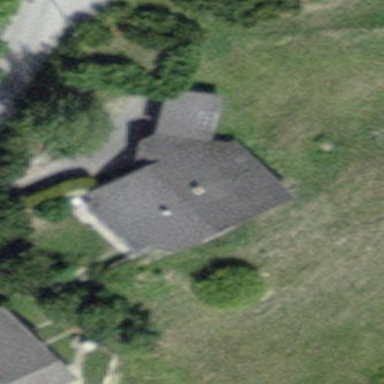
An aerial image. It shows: Simple and straightforward house.